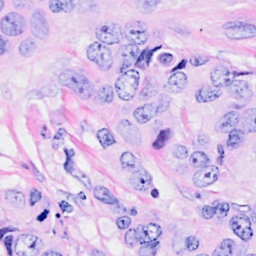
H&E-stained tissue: Breast